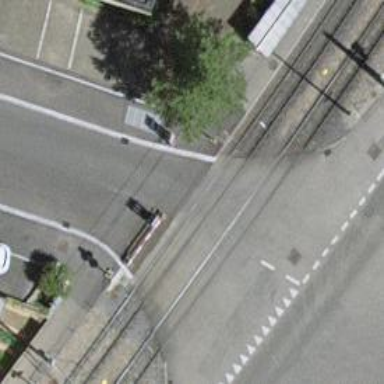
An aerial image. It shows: Railway level crossing.